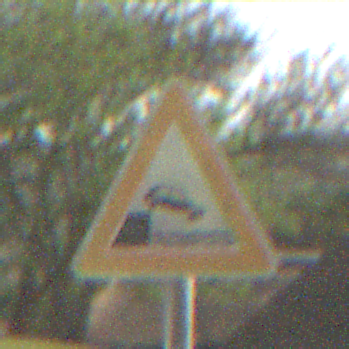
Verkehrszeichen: Ufer
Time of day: Night
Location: Outdoor (Nature)
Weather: Clear
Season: NotSpecified
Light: Natural